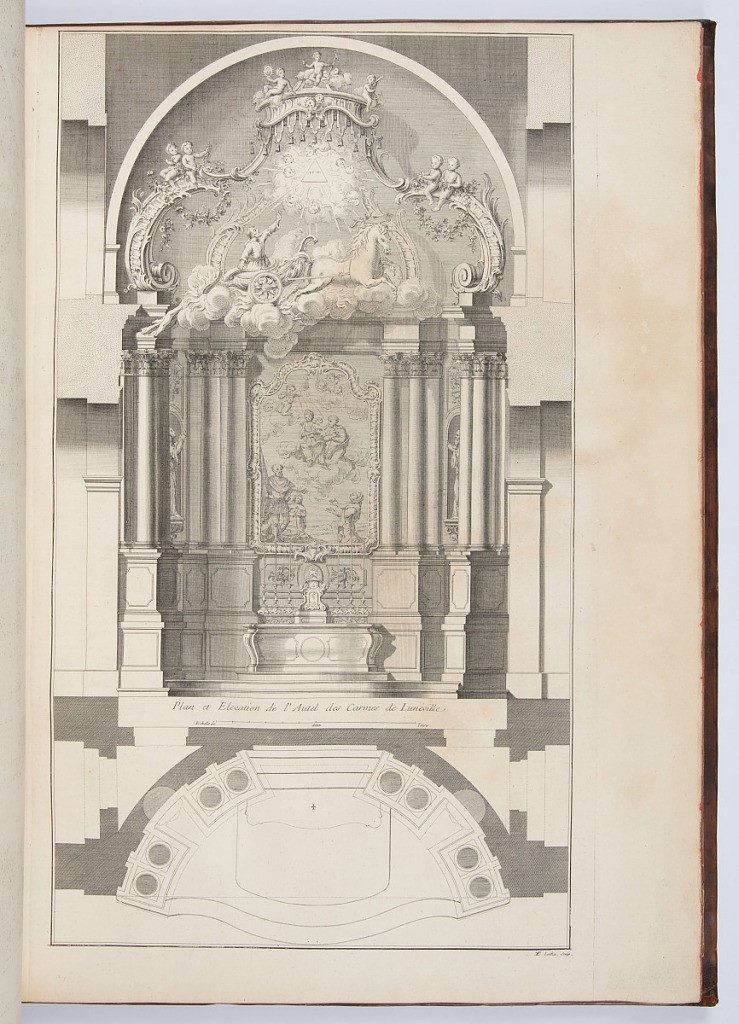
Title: Plan et Elevation de l'Autel des Carmes de Lunéville
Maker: Emmanuel Héré de Corny, French, 1705–1763
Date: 1753
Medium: Engraving
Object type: Bound print
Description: Plan (bottom) and elevation (top) of the Carmelite altar. The altar is decorated with columns with Corinthian capitals, religious paintings set within rocaille frames, and a sculpted scene of a Carmelite brother riding a chariot through the clouds under a baldachin with putti, flower garlands, and scrolls. In the center of the plate is a scale bar of "deux Toises."